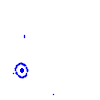
Particle: kaon